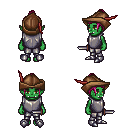
a pixel art fantasy rpg character, female body template, orc, green skin, steel chest armor, metal pants, pink short topknot hairstyle, leather cap, metal boots, dagger, four views (front, back, left, right), 2x2 character sprite sheet, small pixel art, hard edges, no anti-aliasing